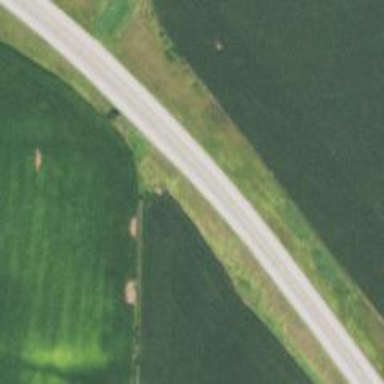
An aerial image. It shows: This image shows trunk highway that functions as expressway.